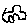
Label: car